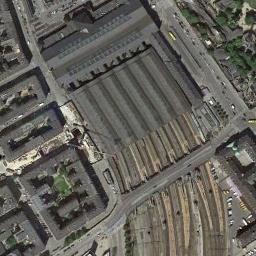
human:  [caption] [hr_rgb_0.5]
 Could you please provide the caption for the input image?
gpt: There are many buildings beside the railway station .

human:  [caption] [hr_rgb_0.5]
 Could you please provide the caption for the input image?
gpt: There is a fully equipped railway station in the city .

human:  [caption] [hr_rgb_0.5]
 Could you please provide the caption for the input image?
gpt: The railway station is next to some buildings and trees .

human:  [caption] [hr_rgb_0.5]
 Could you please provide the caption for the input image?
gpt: The railway station has lots of railways and a big building and an overpass is over the railways .

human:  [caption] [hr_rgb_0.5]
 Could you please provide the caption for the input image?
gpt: There are some black buildings beside the black railway station .